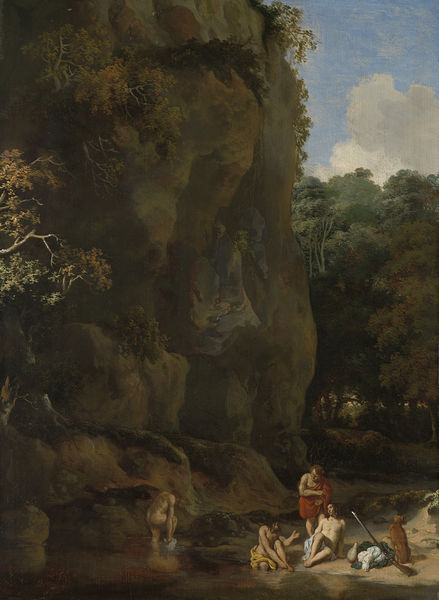
Titel: Badende mannen
Künstler: Gerbrand van den Eeckhout
Standort: Amsterdam
Institution: Rijksmuseum
Schlagwörter: blätter, dunkel, felsen, gemälde, hand, himmel, laub, mann, nackt, umhang, wasser, wolken, baden, bäume, fluss, landschaft, menschen, see, äste, frau, licht, männer, hund, rot, wolke, arm, bibel, bach, natur, personen, wald, wasserfall, strand, berge, fels, felswand, rast, figuren, staffage, foto, bad, waschen, jesus, gewehr, baden#